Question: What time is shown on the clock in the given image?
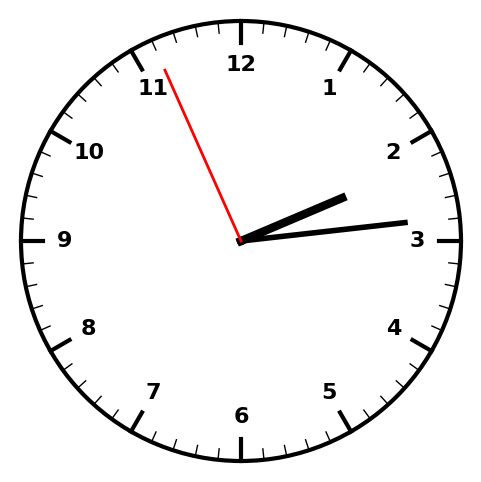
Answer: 02:13:56